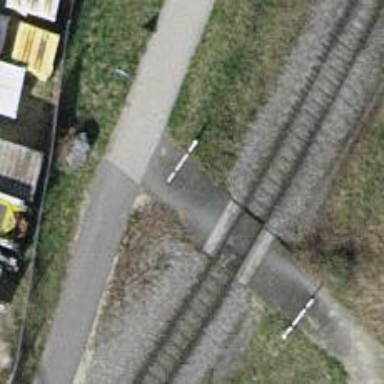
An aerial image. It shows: Crossing for the railway.